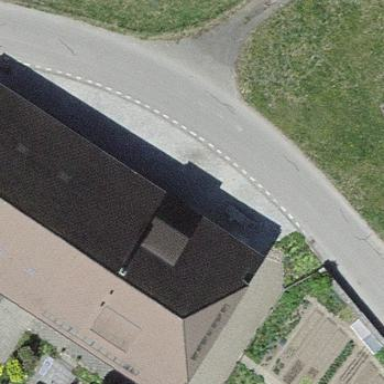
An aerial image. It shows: Farm building.